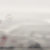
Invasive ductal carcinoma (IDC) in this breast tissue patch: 0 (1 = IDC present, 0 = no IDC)